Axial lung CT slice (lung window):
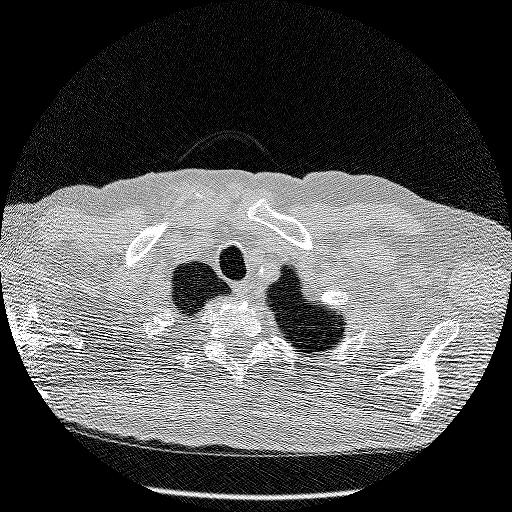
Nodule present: no